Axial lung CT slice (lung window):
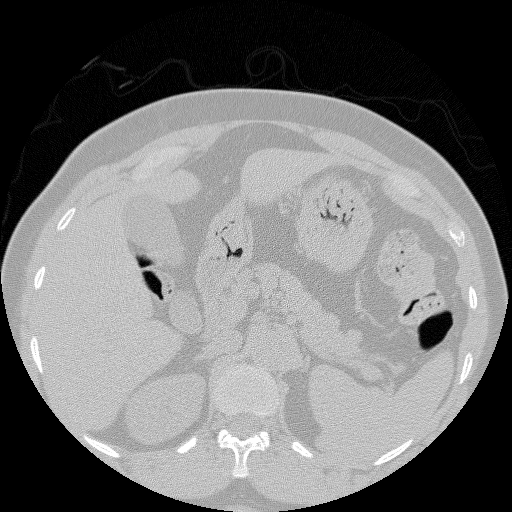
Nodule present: no